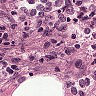
Metastatic tissue present: yes